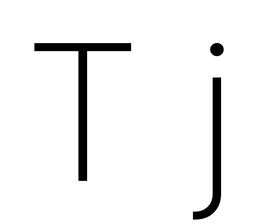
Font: Inter_ExtraLight